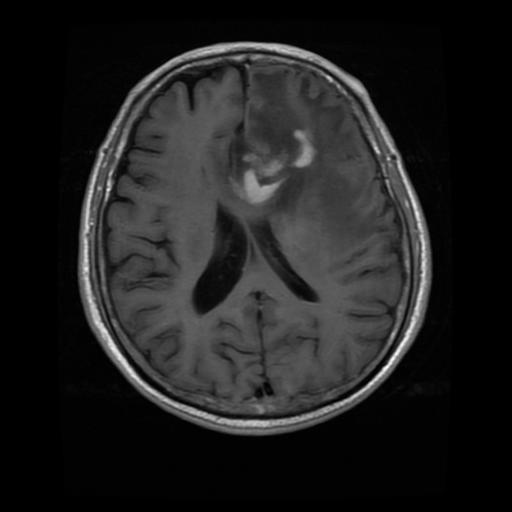
Label: glioma